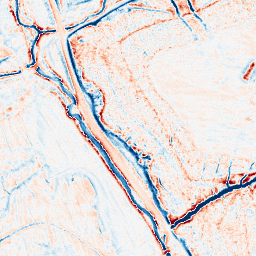
Category: edge_preserving
Decomposition family: anisotropic_diffusion
Decomposition parameters: iterations: 20
kappa: 10
gamma: 0.15
Upsampling method: quartic
Upsampling parameters: scale: 8
Upsampling scale: 8